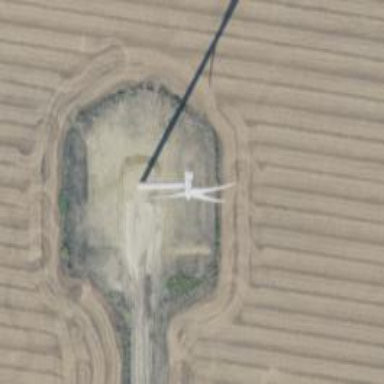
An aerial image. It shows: Wind generator of the horizontal axis type made by Vestas.